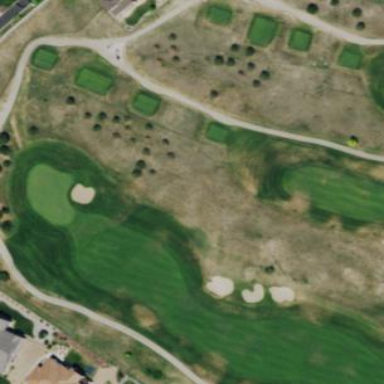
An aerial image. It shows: Rough grassy area used for golf.